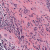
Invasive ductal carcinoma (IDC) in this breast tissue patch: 0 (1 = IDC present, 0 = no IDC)